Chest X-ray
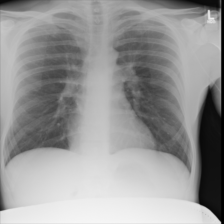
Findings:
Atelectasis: negative
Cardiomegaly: negative
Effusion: negative
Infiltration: negative
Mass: negative
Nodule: negative
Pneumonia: negative
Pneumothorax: negative
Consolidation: negative
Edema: negative
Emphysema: negative
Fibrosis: negative
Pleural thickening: negative
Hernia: negative